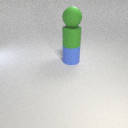
large green rubber sphere above large green rubber cylinder